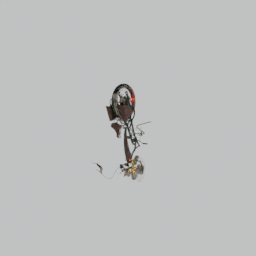
Label: mechanical